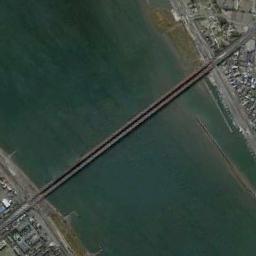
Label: bridge